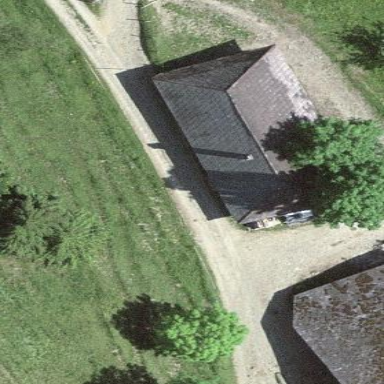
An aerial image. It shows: Rural barn.